Question: I have an asp.net mvc4 application. in the view uploading i'd like to add a datapicker calendar so i modify the layout like this:
'''
<head>
<meta http-equiv="Content-Type" content="text/html; charset=utf-8"/>
<meta charset="utf-8" />
<title>@ViewBag.Title - Mon application ASP.NET MVC</title>
<link href="~/akeo.ico" rel="shortcut icon" type="image/x-icon" />
<link href="@Url.Content("~/Content/themes/base/jquery.ui.all.css")" rel="stylesheet" type="text/css" />
<link href="../../Content/Site.css" rel="stylesheet" type="text/css" />
<link href="../../Content/jquery.ui.all.css" rel="stylesheet" type="text/css" />
<script src="../../Scripts/jquery-1.4.1.min.js" type="text/javascript"/>
<script src="../../Scripts/jquery.ui.core.js" type="text/javascript" />
<script src="../../Scripts/jquery.ui.widget.js" type="text/javascript" />
<script src="../../Scripts/jquery.ui.datepicker.js" type="text/javascript" />
<script src="/Scripts/MicrosoftAjax.js" type="text/javascript" />
<script src="/Scripts/MicrosoftMvcAjax.js" type="text/javascript" />
<script src="/Scripts/MicrosoftMvcValidation.js" type="text/javascript" />
<script>
$(function () {
$("#datepicker").click(datepicker());
});
</script>
<meta name="viewport" content="width=device-width" />
@Styles.Render("~/Content/css")
@Scripts.Render("~/bundles/modernizr")
</head>
'''
In the view Uploading.cshtml i put a text area for the datapicker:
'''
@using (Html.BeginForm("Uploading", "Akeo", FormMethod.Post, new { enctype = "multipart/form-data" }))
{
<input type="file" name="file" />
<br />
@Html.Label("Date d'expiration")
<input type="text" name="duree" />
<br />
<input type="text" id="datepicker" />
<input type="submit" value="OK" />
}
'''

The problem is when i click in text nothing is happened and the calendar did not appear.
What is the reason of this? How can i modify the code to correct this error?
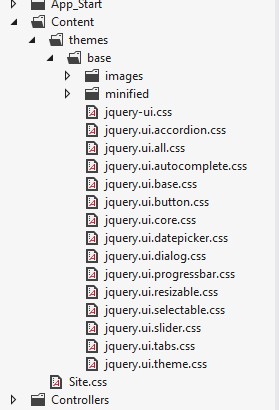
Answer: Your javascript code should be:
'''
$(function () {
$("#datepicker").datepicker();
});
'''